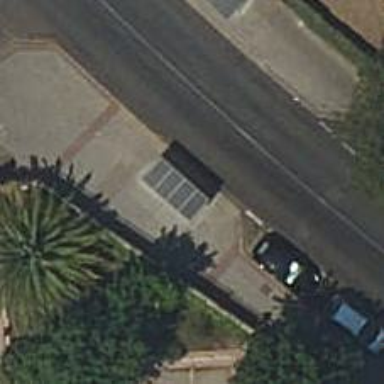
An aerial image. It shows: Bus stop with platform for public transport.